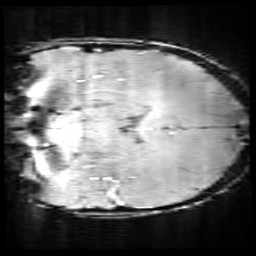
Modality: SWI
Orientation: coronal
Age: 12
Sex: male
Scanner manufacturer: siemens
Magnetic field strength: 3 T
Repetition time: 0.027 s
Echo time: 0.02 s